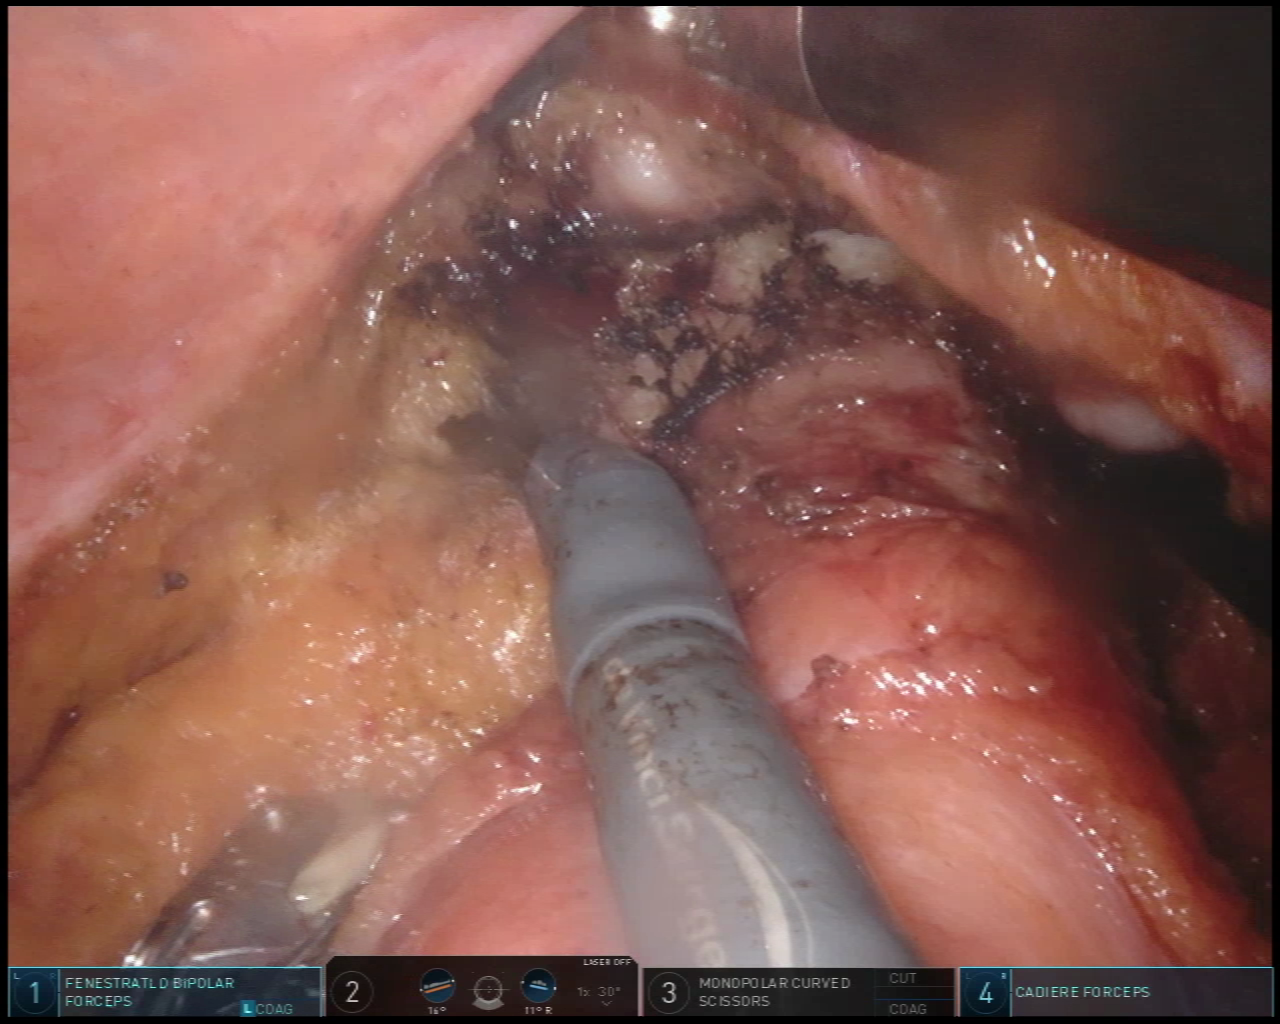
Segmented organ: vesicular_glands
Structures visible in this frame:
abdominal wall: no
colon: no
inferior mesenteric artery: no
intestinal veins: no
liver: no
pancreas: no
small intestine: no
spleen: no
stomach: no
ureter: no
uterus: no
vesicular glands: yes